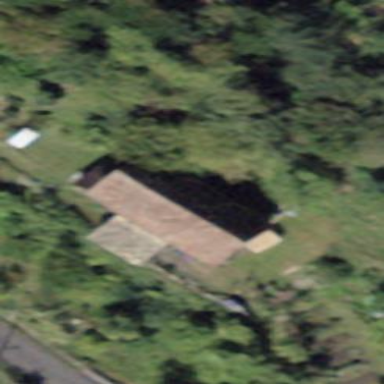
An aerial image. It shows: Cabin.